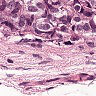
Metastatic tissue present: no